Question: I use an Image Layer to draw some data at specific locations on my web application using gwt-openlayers. Assume the original image is 400x400 pixels. Whem I zoom in the map, the image is stretched. The problem is that the stretch effect is 'blurry'. How can I avoid this blurry effect and instruct openlayers to apply a normal 'raw' stretch on the image? Is there some options somewhere? When I say blurry, I mean this:

The image above demonstrate the concept. I have a 400x400 pixels image. The image is formed by 4 sub squares 200x200 pixels each. Top left square is blue, top right is red, bottom left is yellow and bottom right is red. When I draw this image as an image layer in openlayers and I zoom the map, the center of the image gets blurry and the four colors are blended. Is there a way to avoid this blur effect and have a 'raw' stretch? Thanks.
Here's the code (in gwt-openlayers) I use to create the image layer:
'''
org.gwtopenmaps.openlayers.client.layer.ImageOptions imgOptions = new org.gwtopenmaps.openlayers.client.layer.ImageOptions();
imgOptions.setIsBaseLayer(false);
imgOptions.setTransitionEffect(TransitionEffect.RESIZE);
imgOptions.setAlwaysInRange(true);
imgOptions.setLayerOpacity(0.7);
imgOptions.setProjection("EPSG:900913");
imgLayer = new org.gwtopenmaps.openlayers.client.layer.Image("my_name",
null, bounds, new Size(1, 1), imgOptions);
map.addLayer(imgLayer);
'''
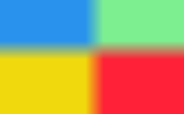
Answer: Use a point with an external graphic to solve this.
Resize the external graphic on zoom.
See the showcase: <URL>